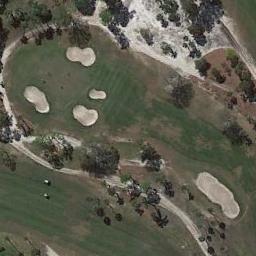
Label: golf_course